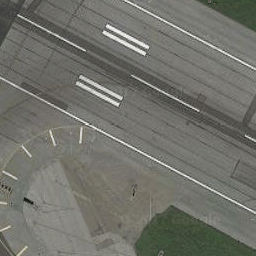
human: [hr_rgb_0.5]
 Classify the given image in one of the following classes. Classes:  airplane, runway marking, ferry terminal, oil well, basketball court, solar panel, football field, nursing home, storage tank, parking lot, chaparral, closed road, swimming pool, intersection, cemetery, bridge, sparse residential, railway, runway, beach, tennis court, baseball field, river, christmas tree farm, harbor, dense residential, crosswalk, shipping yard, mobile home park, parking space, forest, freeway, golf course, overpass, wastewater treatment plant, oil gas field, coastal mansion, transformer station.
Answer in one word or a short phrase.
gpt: runway